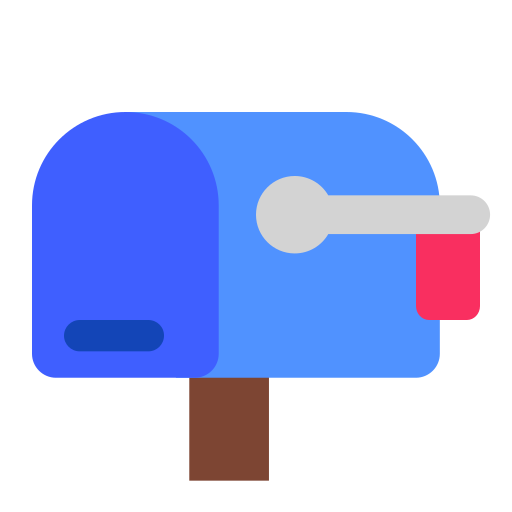
closed mailbox with lowered flag flat